Current action and preconditions to check: trajectory_clear

Your task: For each precondition in the list above, predict whether it will hold at this action.

Consider the current scene as observed from the mobile robot's camera, and analyze the predicted future states of all dynamic agents (e.g., people, animals, vehicles, or any moving entities) within the NEXT SECOND.

IMPORTANT: Only answer "very likely" if you are absolutely certain—based on strong, clear evidence—that a dynamic agent will violate the precondition in the predicted future state. Do NOT answer "very likely" for unlikely, ambiguous, or low-probability risks.

Ask yourself for each precondition: Is there a high probability, with clear and convincing evidence, that the predicted future states of any dynamic agent will interfere with the predicted future state of the currently executing action within the NEXT SECOND, causing that precondition to fail?

Assess the risk level based on these predictions. Use "likely" or "very likely" if motions create a clear risk of interference.

Use "neutral" or "improbable" if agents are nearby but their predicted paths are clearly diverging or non-conflicting.

Failure Risk Categories: "very improbable", "improbable", "neutral", "likely", "very likely"

Answer Format: Output ONLY the probability_of_failure value from these categories: "very improbable", "improbable", "neutral", "likely", "very likely"

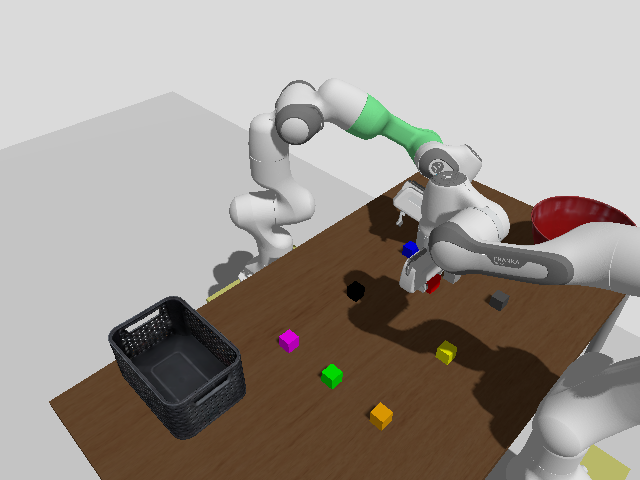

Answer: very improbable